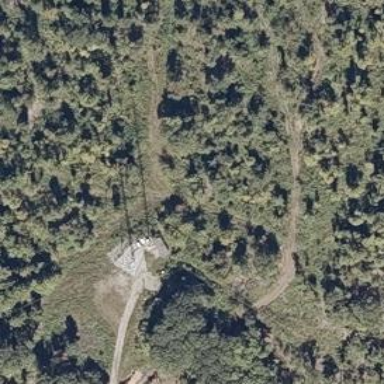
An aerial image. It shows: Communication mast tower.